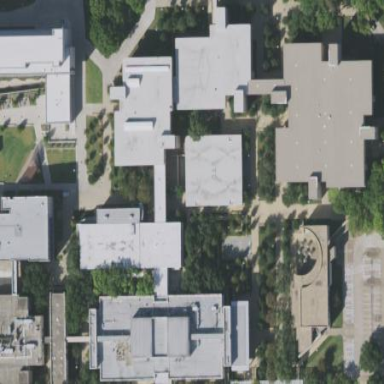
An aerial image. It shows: View of university building.